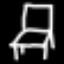
Label: chair